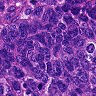
Metastatic tissue present: yes